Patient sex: M
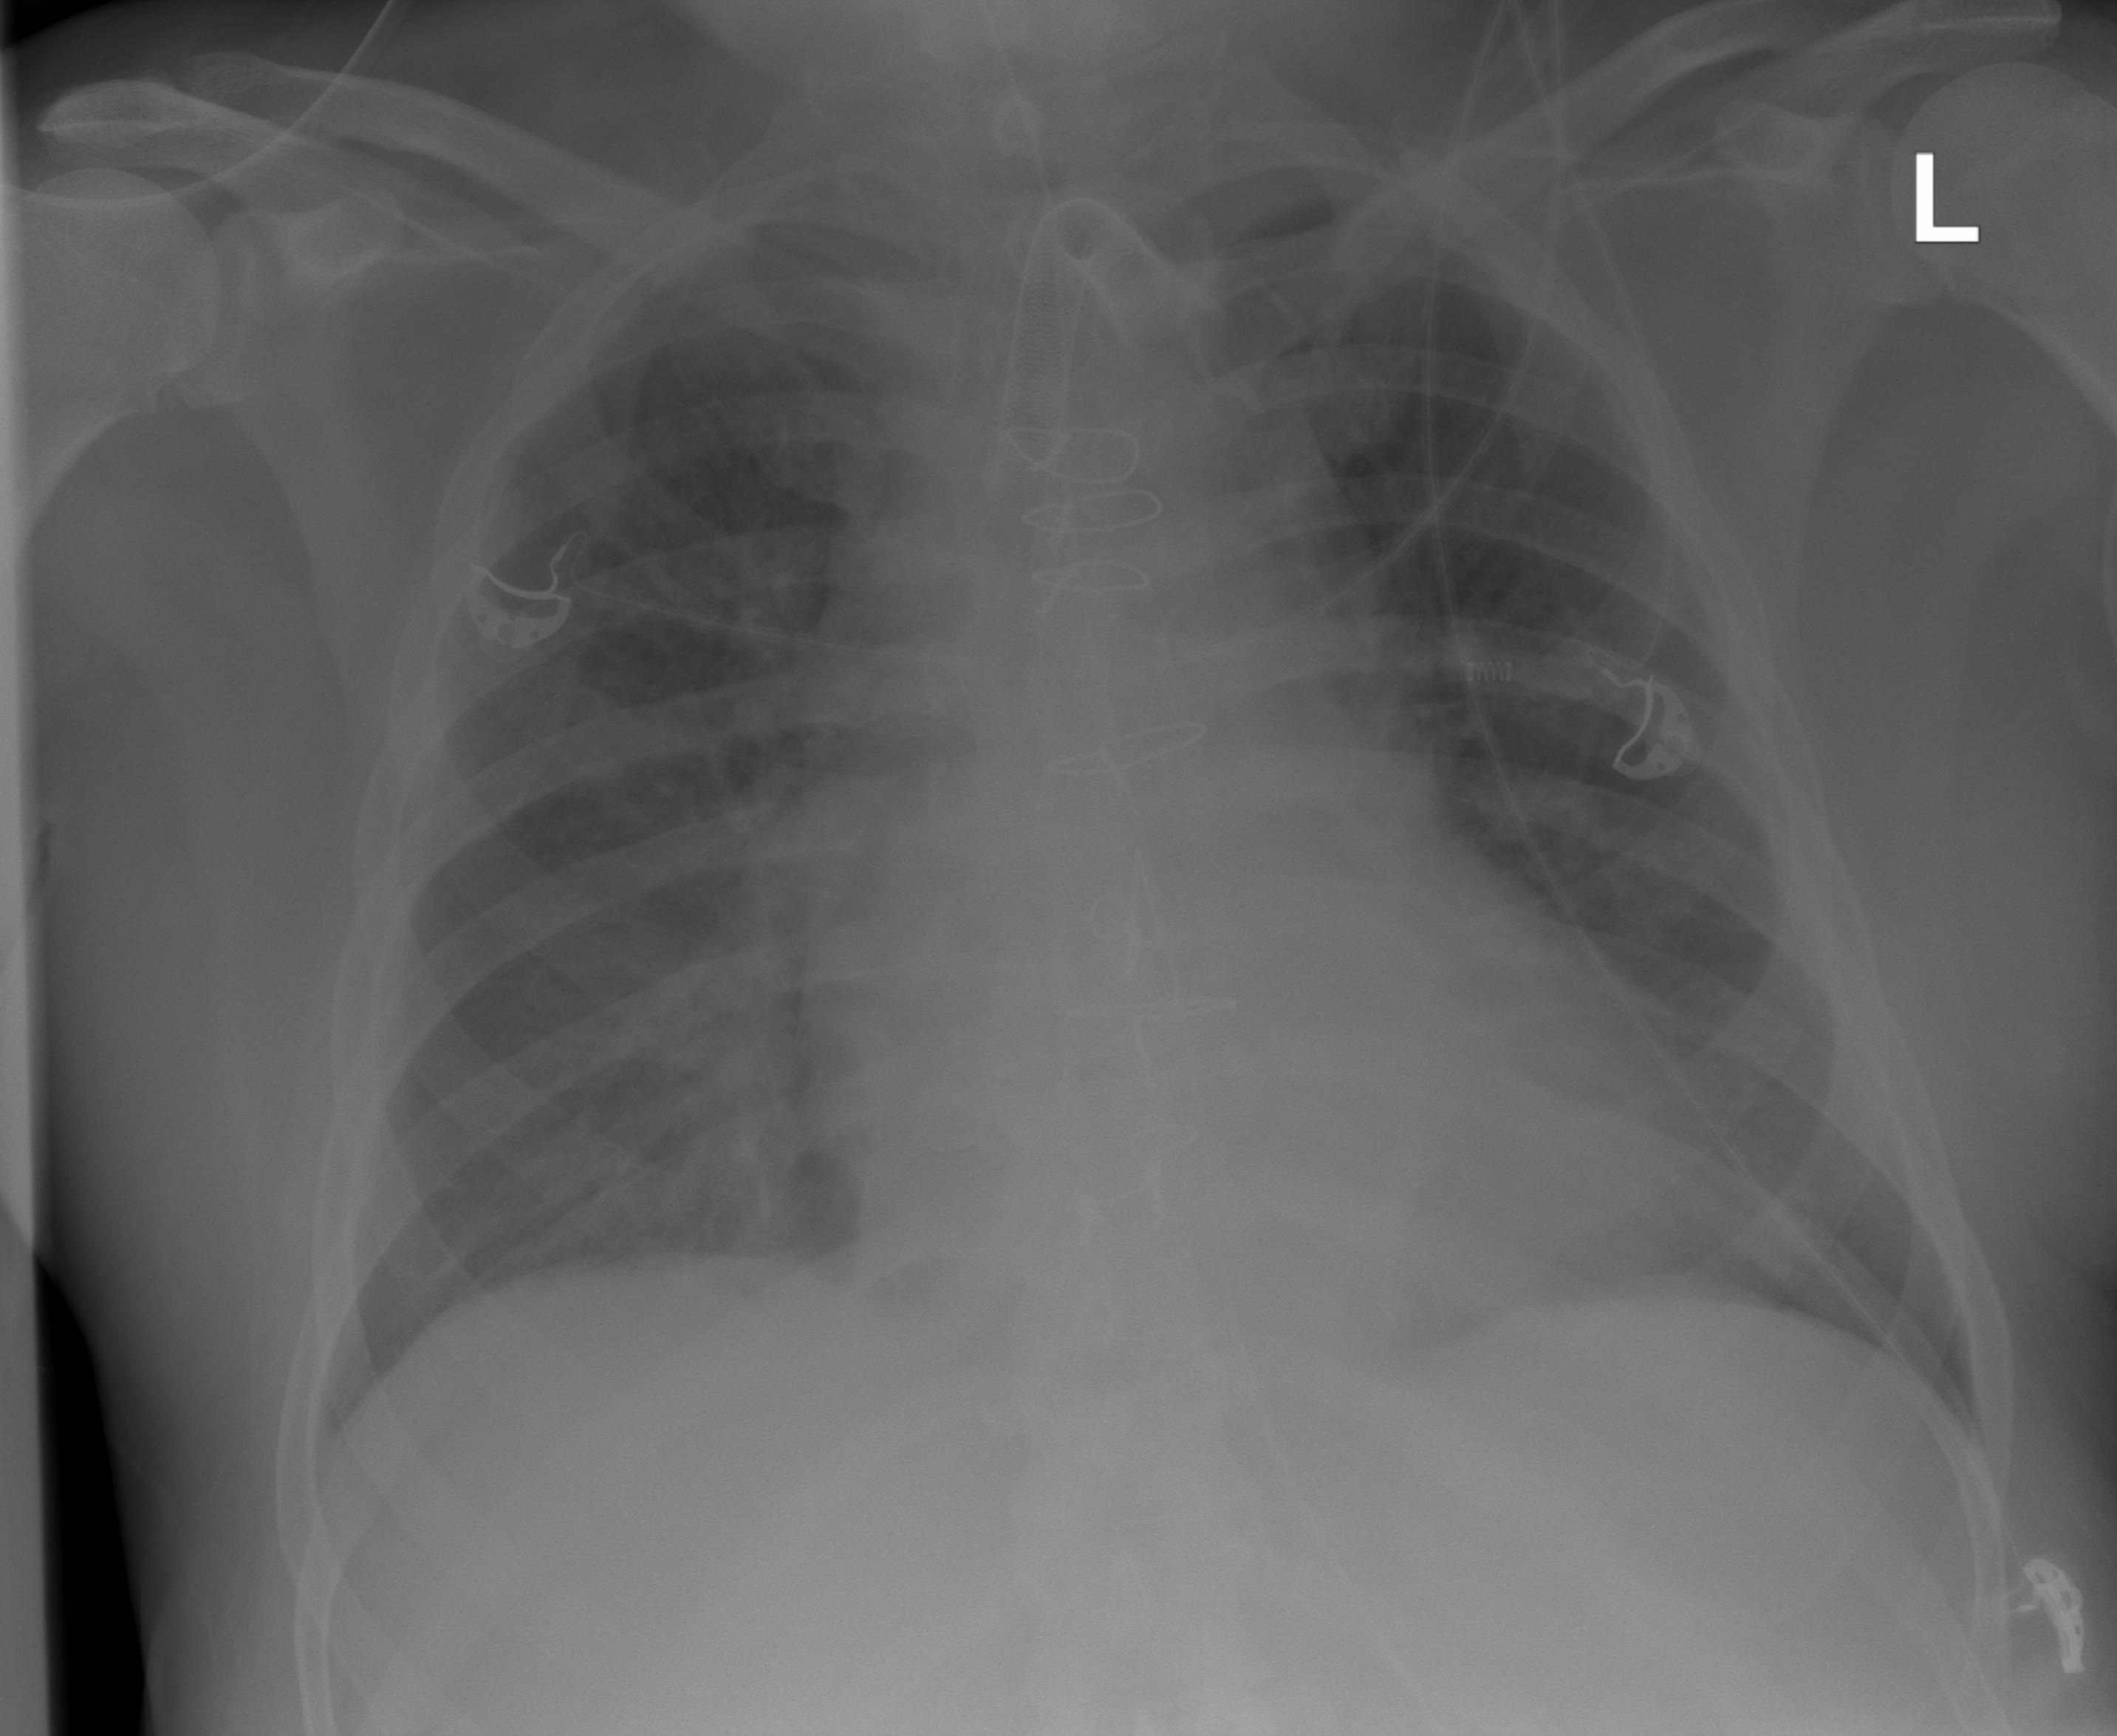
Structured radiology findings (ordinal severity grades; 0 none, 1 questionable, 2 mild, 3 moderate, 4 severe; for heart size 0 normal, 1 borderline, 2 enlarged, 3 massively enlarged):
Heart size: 2
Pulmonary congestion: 0
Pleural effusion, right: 0
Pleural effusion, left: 0
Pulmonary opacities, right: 2
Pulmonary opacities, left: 0
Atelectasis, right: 0
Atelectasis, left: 0